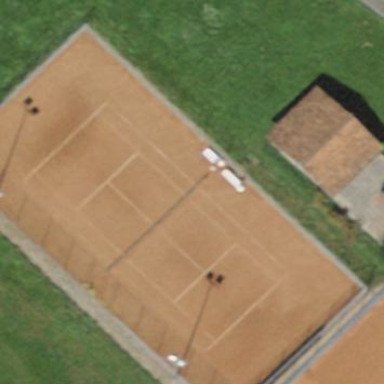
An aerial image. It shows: Clay tennis court pitch.